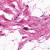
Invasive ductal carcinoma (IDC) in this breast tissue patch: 0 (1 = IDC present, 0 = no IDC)